Interaction volume radius: 5 \u00c5
Interaction volume height: 30 \u00c5
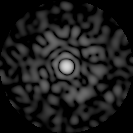
Disorder parameter: 0.8354